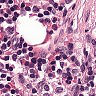
Metastatic tissue present: no